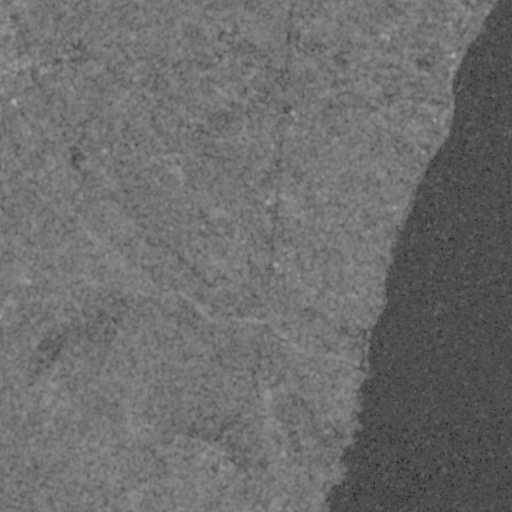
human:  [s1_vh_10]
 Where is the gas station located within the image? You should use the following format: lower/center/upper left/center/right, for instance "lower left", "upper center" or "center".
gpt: The gas station is located in the center of the image.
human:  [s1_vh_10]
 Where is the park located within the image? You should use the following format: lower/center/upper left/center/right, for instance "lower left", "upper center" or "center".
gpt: The park is located in the upper left of the image.
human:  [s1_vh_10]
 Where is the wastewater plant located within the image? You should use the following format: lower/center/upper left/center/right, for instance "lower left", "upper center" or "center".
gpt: The wastewater plant is located in the upper left of the image.
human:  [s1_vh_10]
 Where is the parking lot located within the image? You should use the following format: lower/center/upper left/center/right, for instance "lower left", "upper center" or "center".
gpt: There is no parking lot in the image.

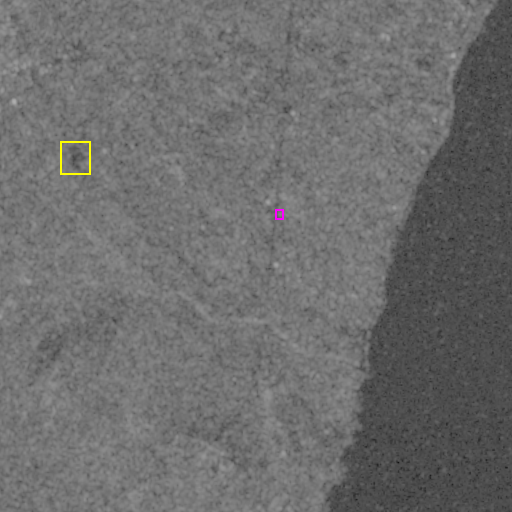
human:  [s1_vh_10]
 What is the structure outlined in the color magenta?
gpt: The structure outlined in magenta is a gas station.
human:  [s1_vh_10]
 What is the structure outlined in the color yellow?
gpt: The structure outlined in yellow is a wastewater plant.
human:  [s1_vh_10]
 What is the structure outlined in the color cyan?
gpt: There is no cyan outline.